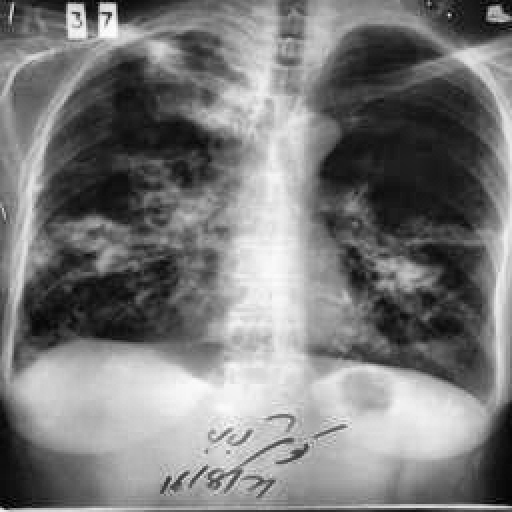
Finding: TUBERCULOSIS